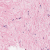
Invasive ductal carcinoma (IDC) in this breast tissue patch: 0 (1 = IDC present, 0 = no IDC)